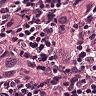
Metastatic tissue present: yes